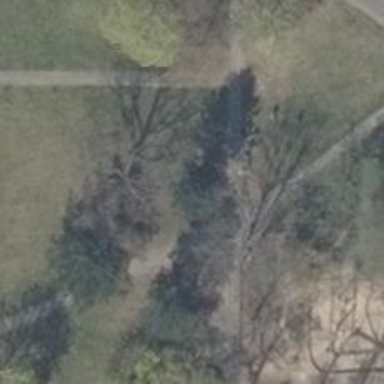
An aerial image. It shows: Park with evergreen needle-leaved trees.